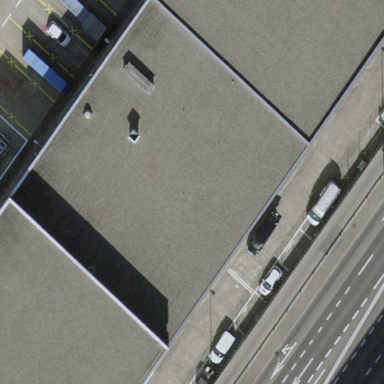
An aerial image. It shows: Warehouse.